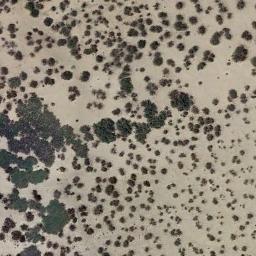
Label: chaparral